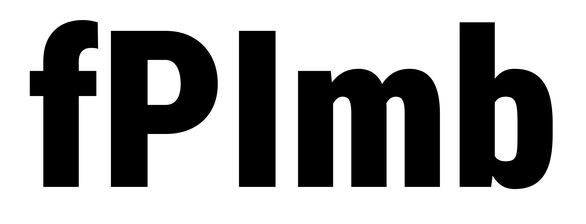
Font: Roboto_Condensed_Black